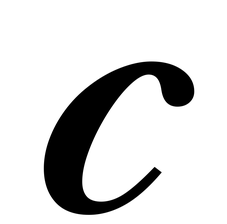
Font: LibreCaslonText-Italic_Bold_Italic